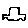
Label: car